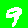
Digit: 9